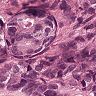
Metastatic tissue present: yes